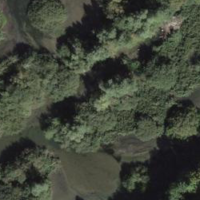
EUNIS habitat code: 21
Species observed at this site:
Cygnus olor